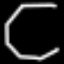
Label: octagon